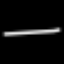
Label: line